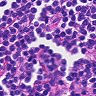
Metastatic tissue present: no